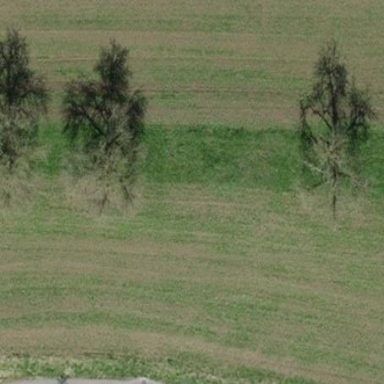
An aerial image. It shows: Orchard.